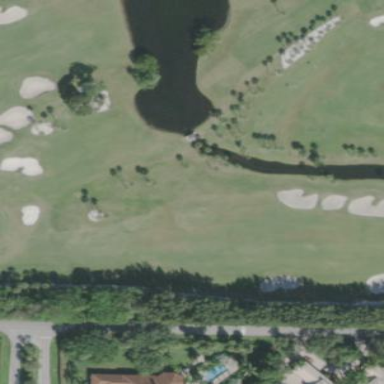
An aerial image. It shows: Golf fairway surrounded by grass.